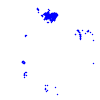
Particle: electron